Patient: sex M, age 74
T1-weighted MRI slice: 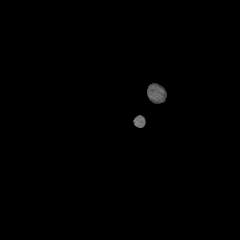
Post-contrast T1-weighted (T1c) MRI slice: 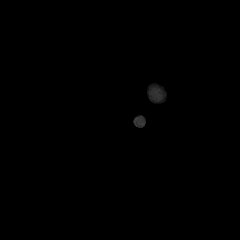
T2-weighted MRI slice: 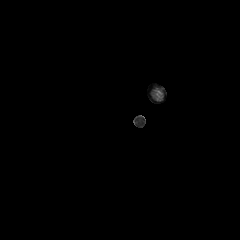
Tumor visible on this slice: no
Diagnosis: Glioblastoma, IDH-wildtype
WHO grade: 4